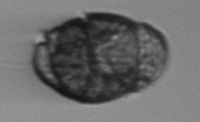
Label: Margalefidinium